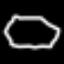
Label: octagon